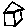
Label: house